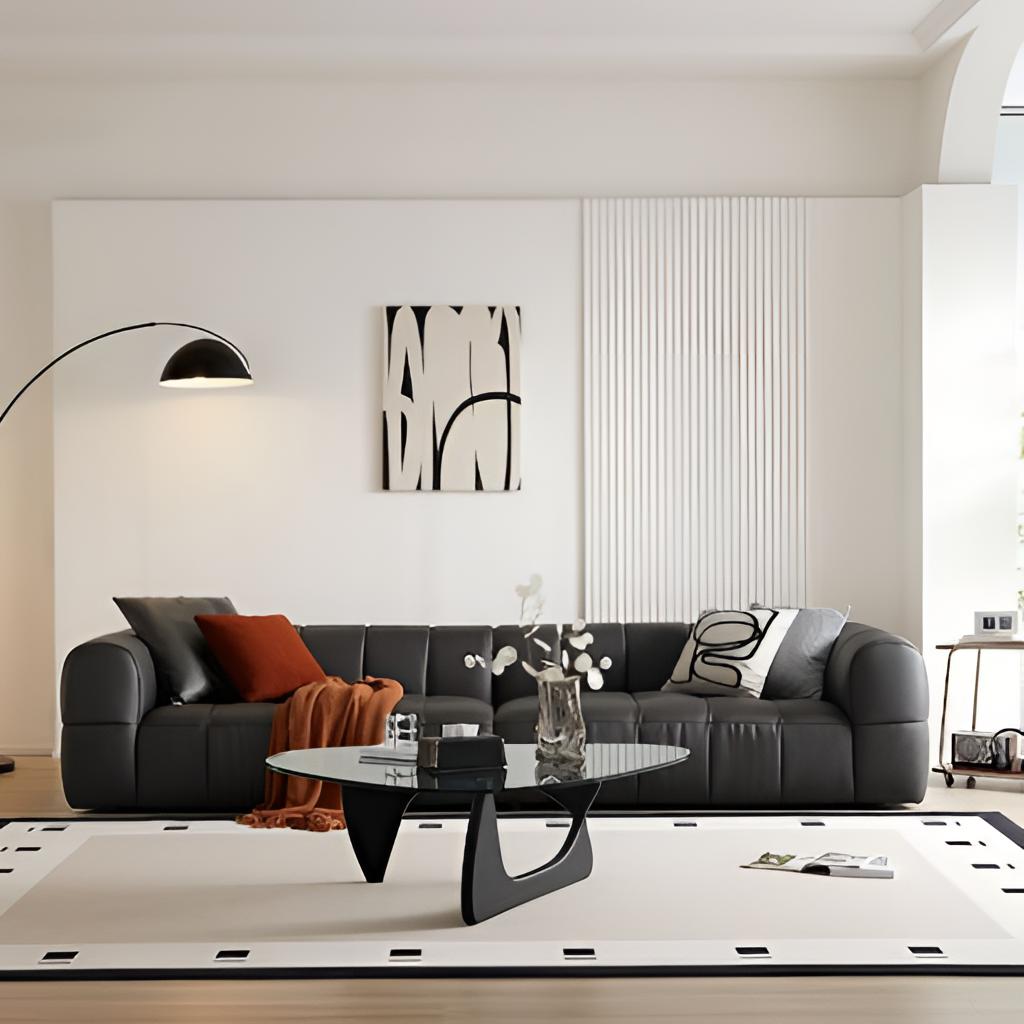
leather sofa, living room, panel wallpaper, with vertical striped pattern, brown wood flooring, with plank pattern, contemporary